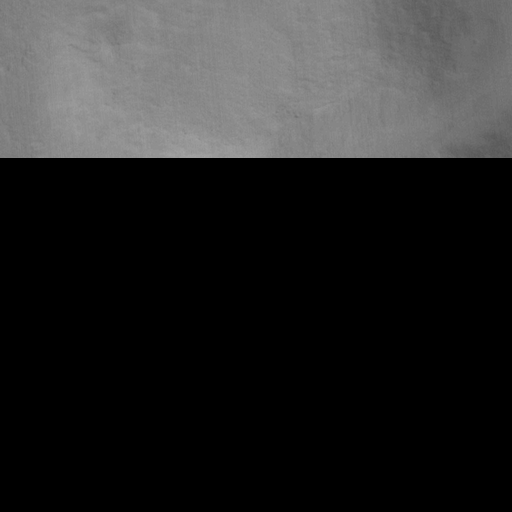
Classes present: Background, Cone